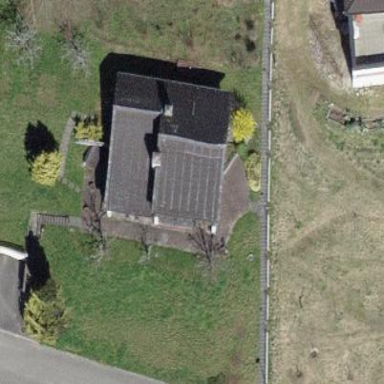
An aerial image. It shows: Black building with gabled slate roof.